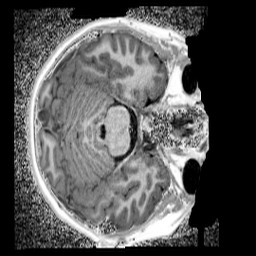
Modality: UNIT1_denoised
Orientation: axial
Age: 10
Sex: male
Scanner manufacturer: siemens
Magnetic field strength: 3 T
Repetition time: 4 s
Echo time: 0.00299 s